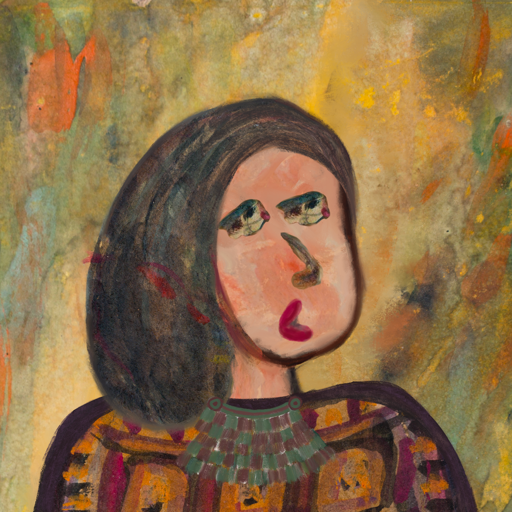
Background: Comrade, Head And Neck Side: Roy_Bahadur, Face Side: Pipe, Bust: Doll, Hair Side: Gypsy_Mother, Head Accessory: Blank, Second Necklace: After_Raid, Necklace: Blank, Baby: Blank